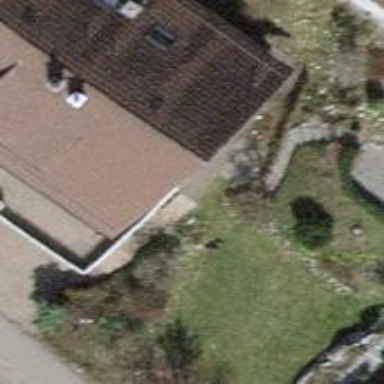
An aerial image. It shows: Semi-detached house.